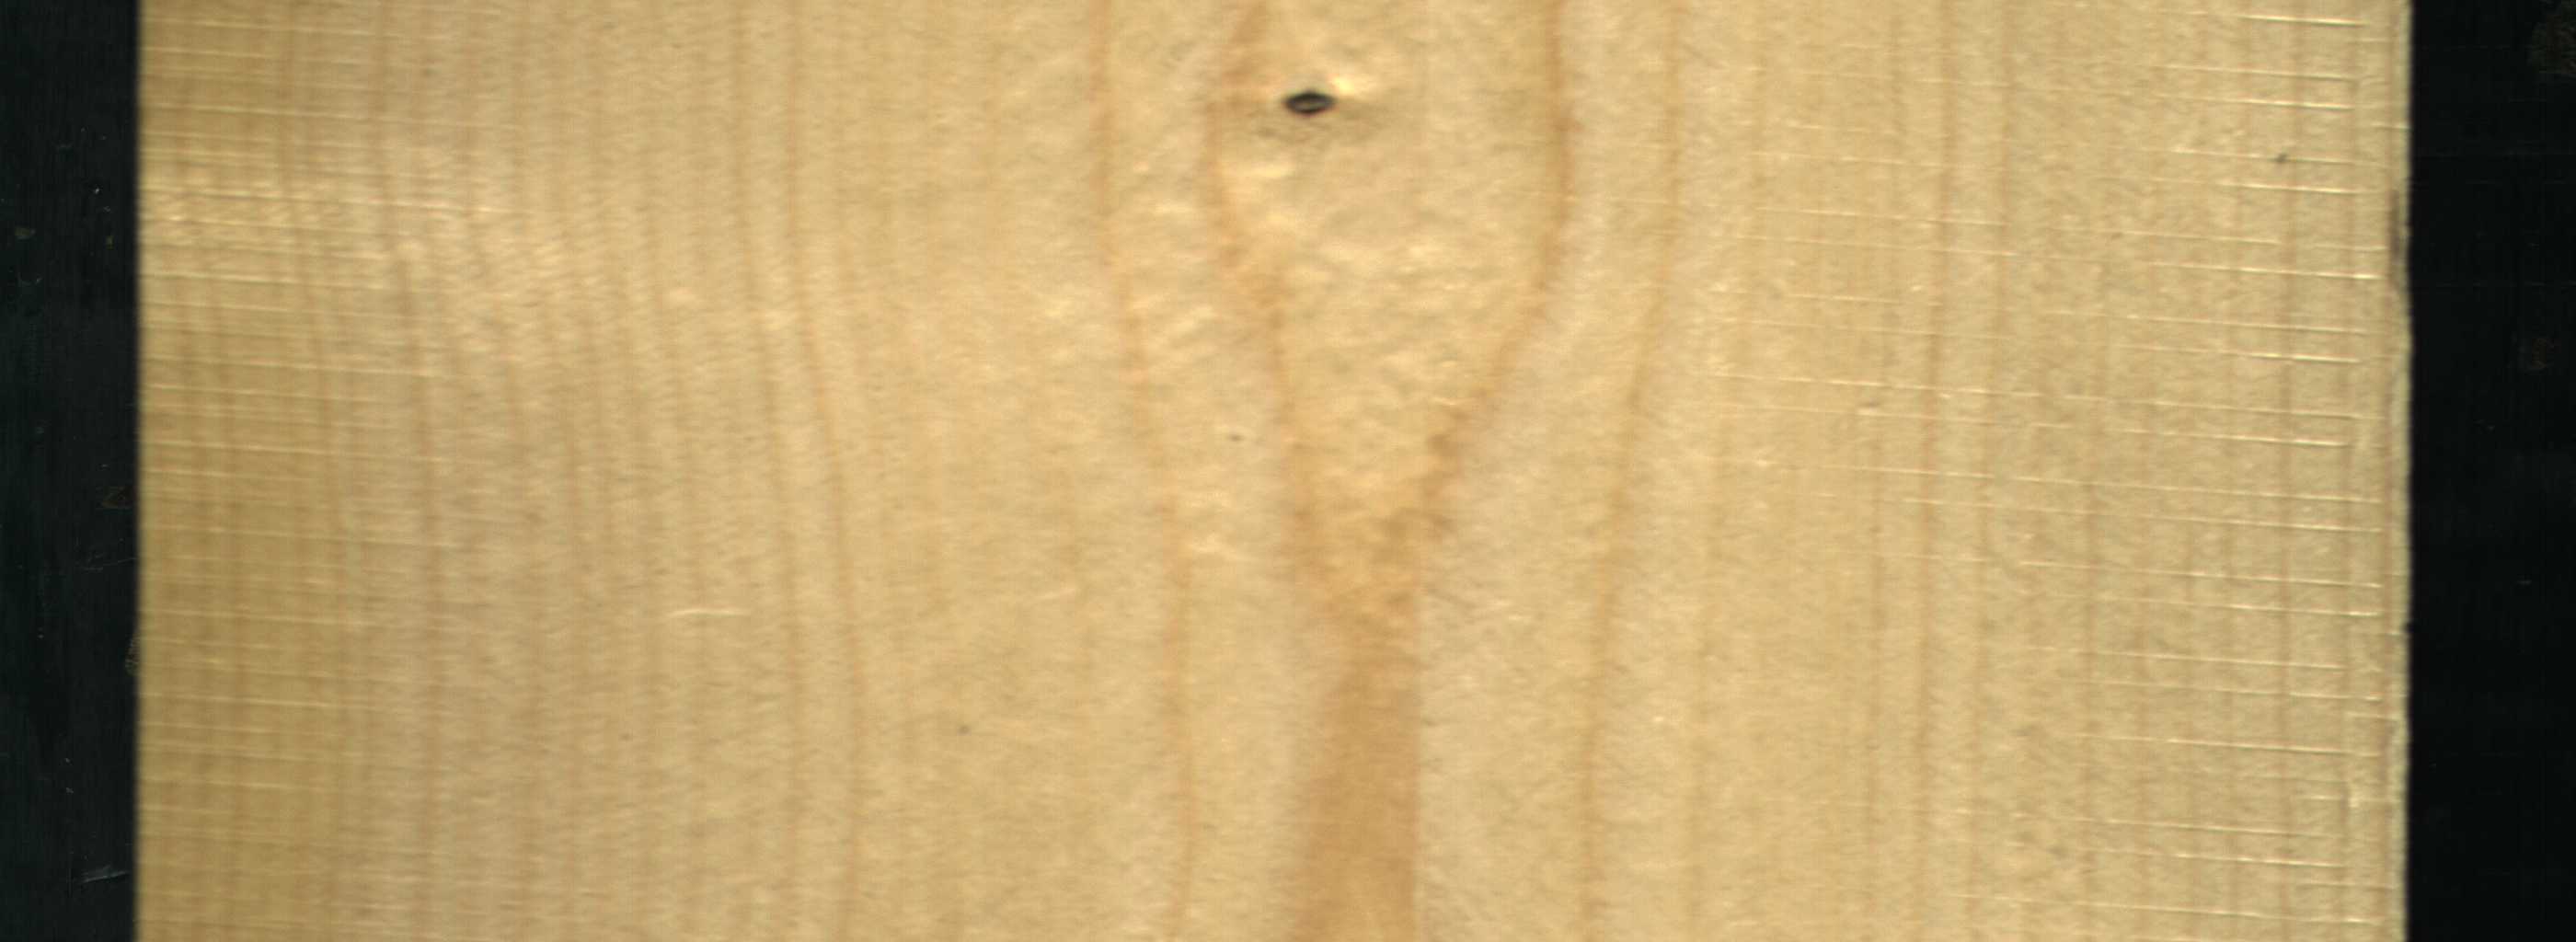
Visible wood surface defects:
Dead_Knot